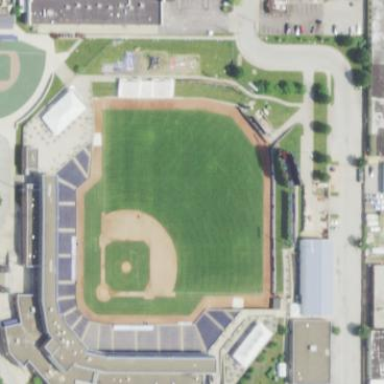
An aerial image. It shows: Stadium used for baseball.